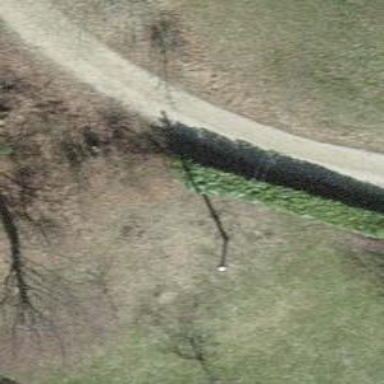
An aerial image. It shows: Minor power line.